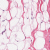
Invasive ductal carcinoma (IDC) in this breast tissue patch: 0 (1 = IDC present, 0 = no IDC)